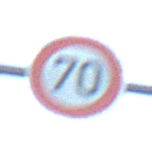
Verkehrszeichen: Geschwindigkeit70
Umgebung: Outdoor, Nature
Tageszeit: SunriseSunset
Wetter: Clear
Licht: Natural
Jahreszeit: Winter
Kontrast: LowContrast